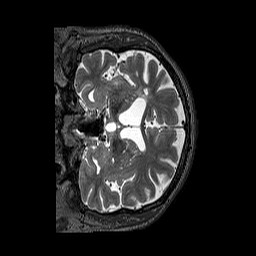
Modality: T2w
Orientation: coronal
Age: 64
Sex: male
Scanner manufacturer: siemens
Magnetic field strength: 3 T
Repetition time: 3.2 s
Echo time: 0.567 s